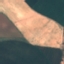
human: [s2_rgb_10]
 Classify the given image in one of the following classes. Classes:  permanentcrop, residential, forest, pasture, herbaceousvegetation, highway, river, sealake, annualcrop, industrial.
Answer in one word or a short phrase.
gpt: AnnualCrop